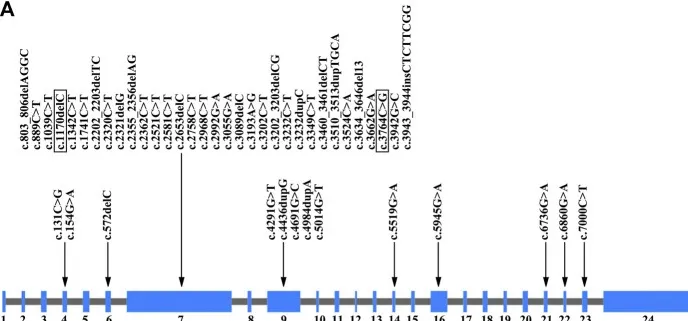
(A) Variation spectrum and domain structure of the TRIOBP gene (NM_001039141.2). The variations identified in the proband in this study are represented in box.
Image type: chart (chart)